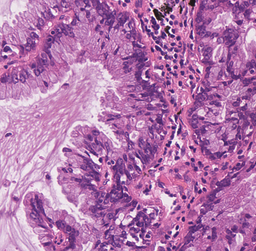
Tumor epithelial tissue: yes
Tumor-associated stroma tissue: yes
Normal tissue: no